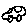
Label: car